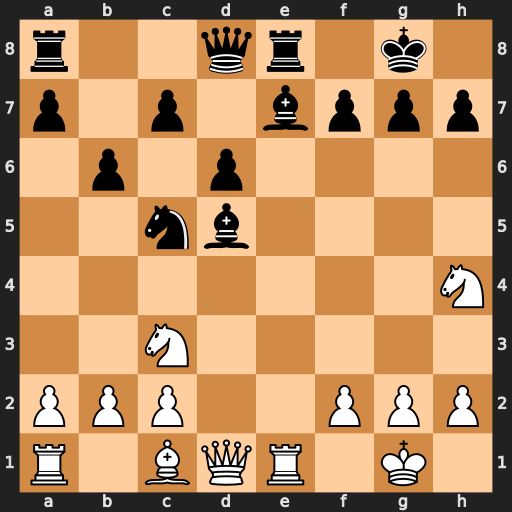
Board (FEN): r2qr1k1/p1p1bppp/1p1p4/2nb4/7N/2N5/PPP2PPP/R1BQR1K1
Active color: w
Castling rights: -
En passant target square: -
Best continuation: Nxd5 Bxh4 Rxe8+ Qxe8 Nxc7